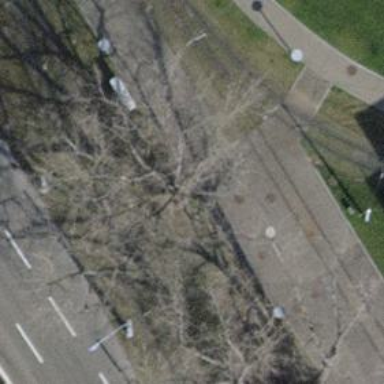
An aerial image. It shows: Asphalt footway.